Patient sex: F
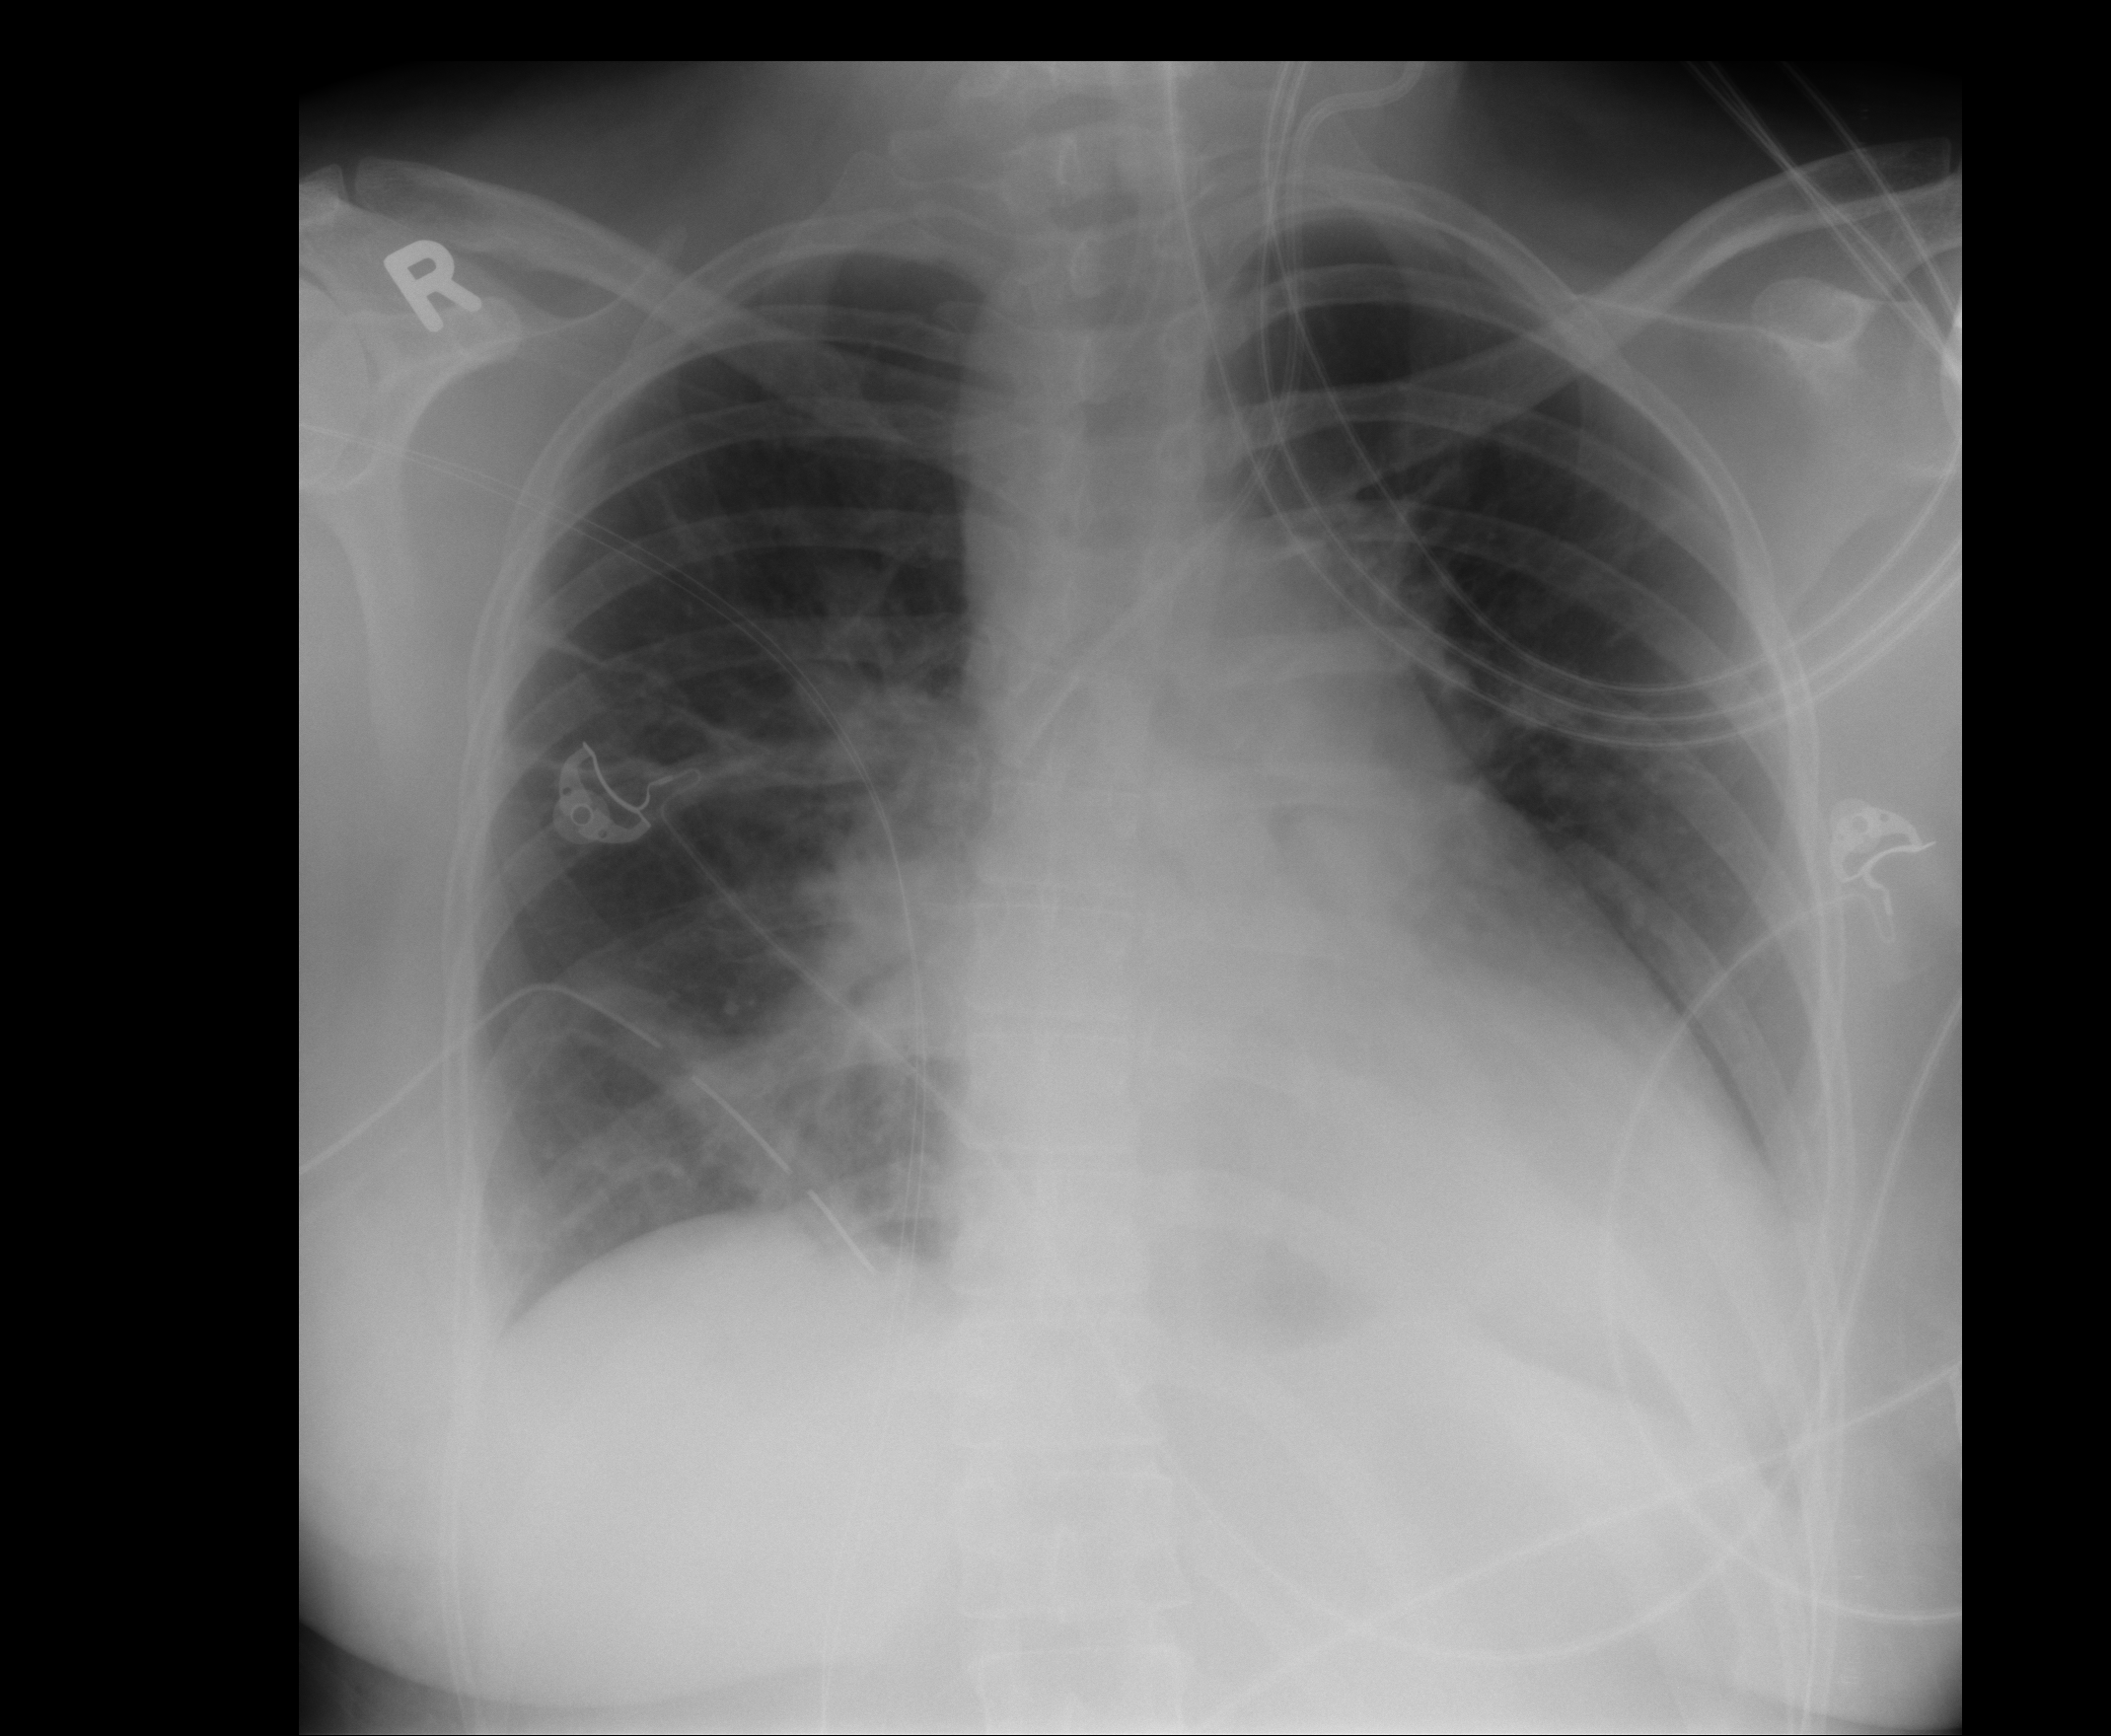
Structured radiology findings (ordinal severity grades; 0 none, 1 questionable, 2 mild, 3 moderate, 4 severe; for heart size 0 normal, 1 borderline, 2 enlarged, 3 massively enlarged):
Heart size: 2
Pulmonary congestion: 2
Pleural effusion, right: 0
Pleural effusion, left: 0
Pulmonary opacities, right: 2
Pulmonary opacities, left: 0
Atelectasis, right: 2
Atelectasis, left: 0